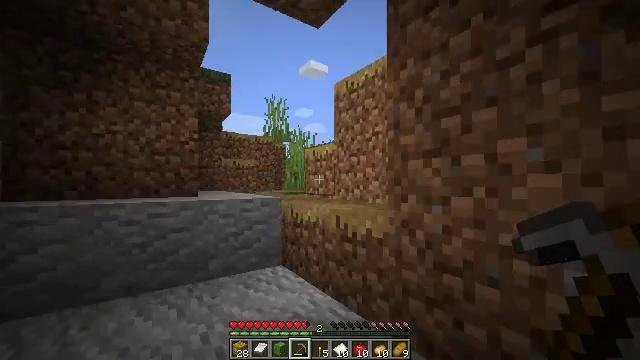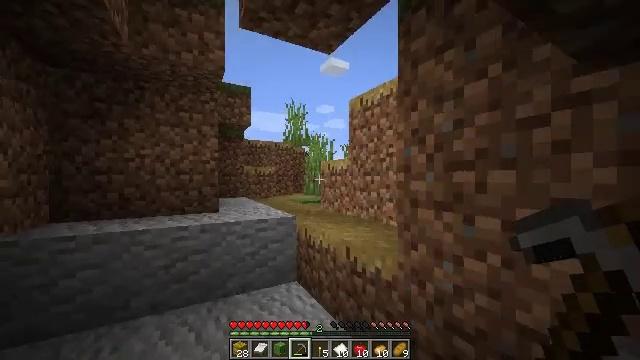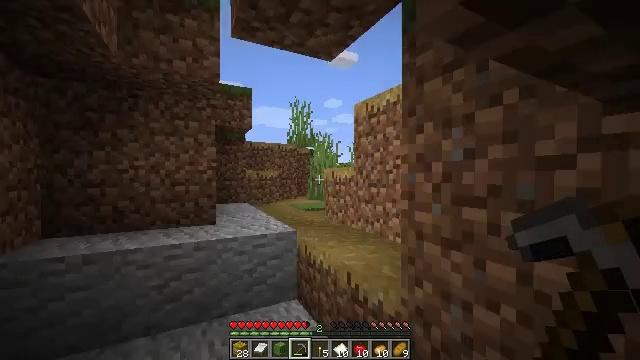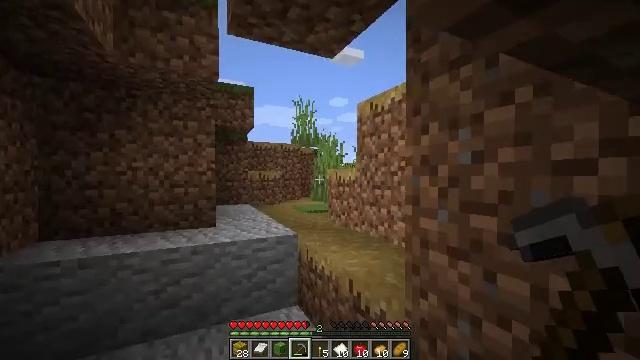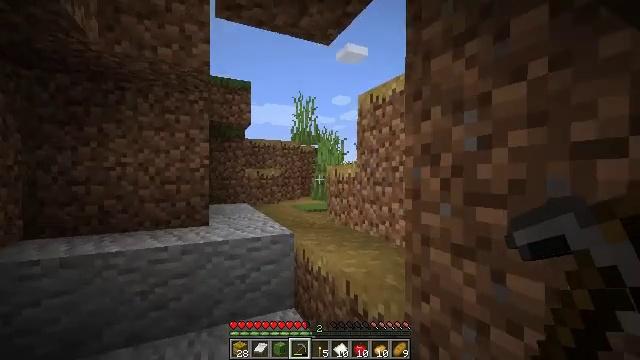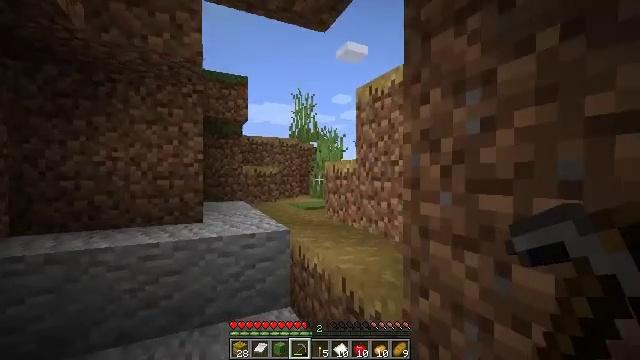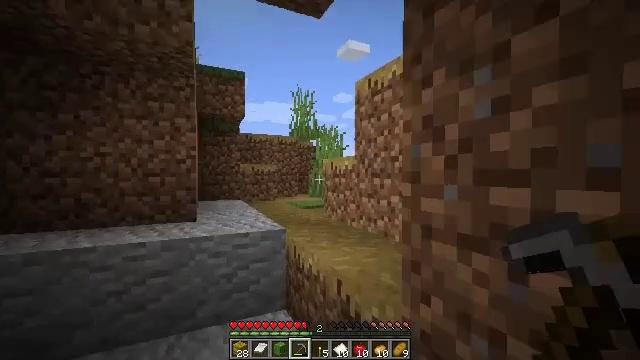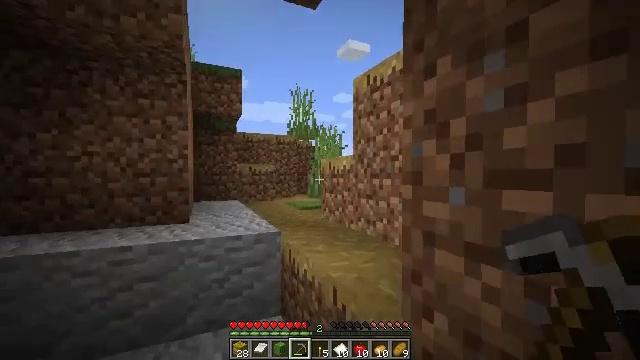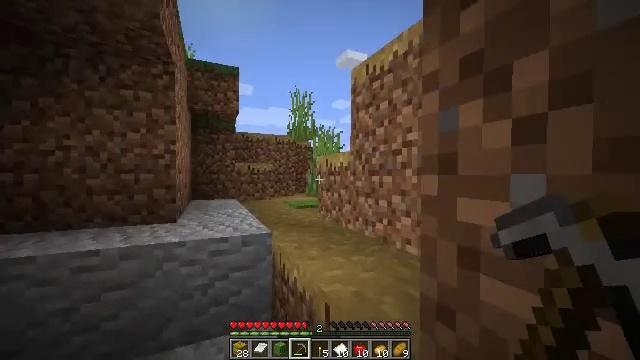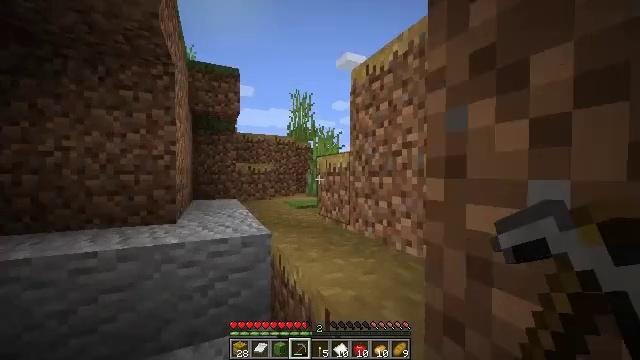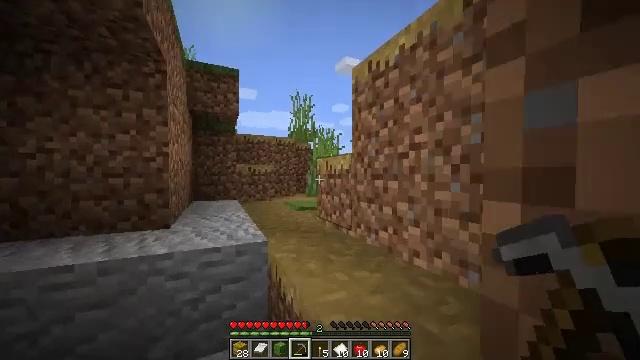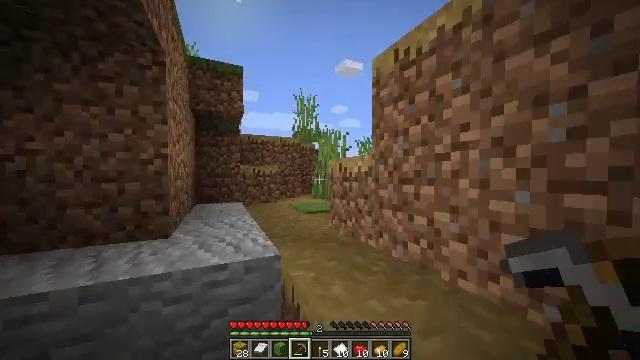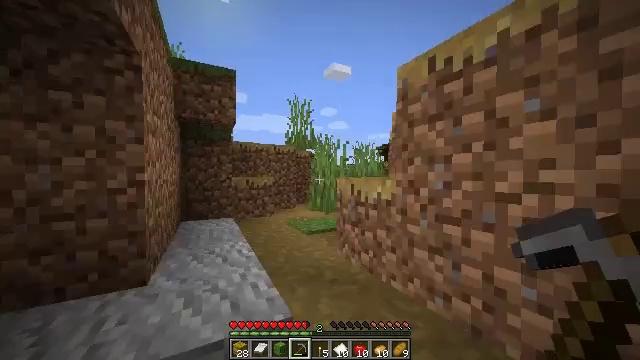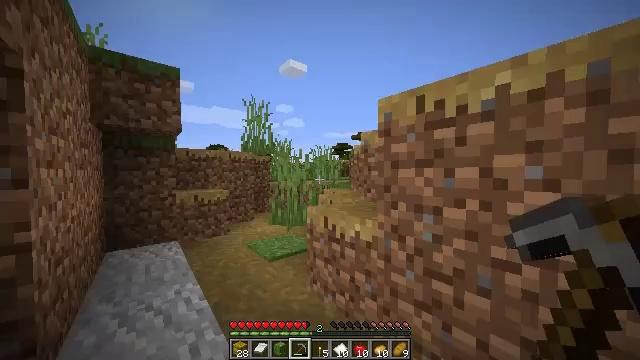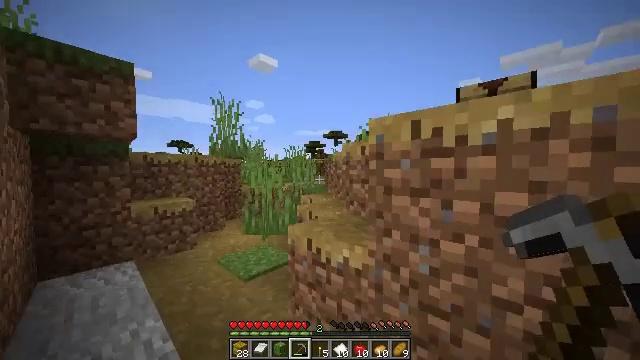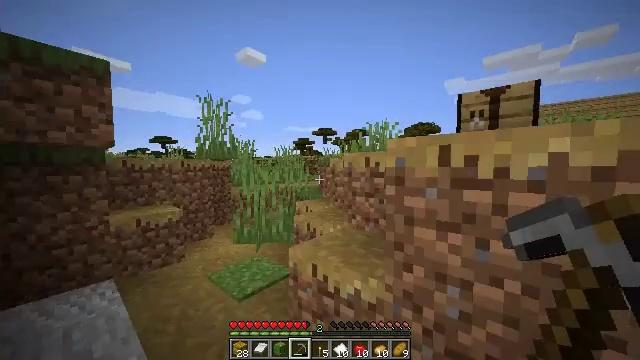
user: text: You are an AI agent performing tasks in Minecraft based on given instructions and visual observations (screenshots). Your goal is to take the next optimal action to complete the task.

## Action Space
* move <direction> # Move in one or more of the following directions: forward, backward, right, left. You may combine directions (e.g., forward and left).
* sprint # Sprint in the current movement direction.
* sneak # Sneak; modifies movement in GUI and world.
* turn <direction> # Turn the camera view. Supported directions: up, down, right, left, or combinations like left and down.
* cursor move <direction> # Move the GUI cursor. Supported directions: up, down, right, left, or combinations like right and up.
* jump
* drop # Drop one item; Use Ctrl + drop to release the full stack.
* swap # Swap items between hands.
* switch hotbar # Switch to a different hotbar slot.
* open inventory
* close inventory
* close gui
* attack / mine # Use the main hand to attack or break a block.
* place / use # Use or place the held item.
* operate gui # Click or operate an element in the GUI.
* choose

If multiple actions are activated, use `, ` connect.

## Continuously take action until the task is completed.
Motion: motion action
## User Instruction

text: Left click on the blast furnace to break it.
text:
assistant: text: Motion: move forward, turn left and down, jump
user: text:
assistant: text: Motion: move forward, turn left, jump
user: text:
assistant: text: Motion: move forward, turn left, jump
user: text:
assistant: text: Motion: move forward
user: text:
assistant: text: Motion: move forward
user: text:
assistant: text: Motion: move forward
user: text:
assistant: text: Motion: move forward, sprint
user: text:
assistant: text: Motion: move forward, sprint
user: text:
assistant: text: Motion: move forward, sprint
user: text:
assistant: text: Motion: move forward and move left, sprint
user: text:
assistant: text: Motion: move forward and move left
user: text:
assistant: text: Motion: move forward and move left, turn right, jump
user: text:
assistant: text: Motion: move forward and move left, turn right, jump
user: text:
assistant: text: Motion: move forward, turn right, jump
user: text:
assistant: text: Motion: move forward, turn right, jump
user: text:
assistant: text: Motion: move forward, turn right, jump
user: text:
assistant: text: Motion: move forward, turn right and down
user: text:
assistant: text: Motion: move forward, turn right and down
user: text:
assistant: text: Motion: move forward, turn right and down
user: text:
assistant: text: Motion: move forward, turn right and down, jump
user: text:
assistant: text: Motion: move forward, turn right, jump
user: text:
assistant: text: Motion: move forward, turn right, jump
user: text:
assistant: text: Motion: move forward, turn right, jump
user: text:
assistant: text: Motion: move forward, turn right, jump
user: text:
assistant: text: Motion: move forward, turn right, jump
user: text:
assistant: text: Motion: move forward
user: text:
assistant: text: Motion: move forward
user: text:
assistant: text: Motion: move forward, turn right, jump
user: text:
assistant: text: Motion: move forward, turn right and up, jump
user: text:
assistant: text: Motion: move forward, turn right, jump